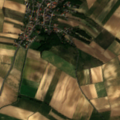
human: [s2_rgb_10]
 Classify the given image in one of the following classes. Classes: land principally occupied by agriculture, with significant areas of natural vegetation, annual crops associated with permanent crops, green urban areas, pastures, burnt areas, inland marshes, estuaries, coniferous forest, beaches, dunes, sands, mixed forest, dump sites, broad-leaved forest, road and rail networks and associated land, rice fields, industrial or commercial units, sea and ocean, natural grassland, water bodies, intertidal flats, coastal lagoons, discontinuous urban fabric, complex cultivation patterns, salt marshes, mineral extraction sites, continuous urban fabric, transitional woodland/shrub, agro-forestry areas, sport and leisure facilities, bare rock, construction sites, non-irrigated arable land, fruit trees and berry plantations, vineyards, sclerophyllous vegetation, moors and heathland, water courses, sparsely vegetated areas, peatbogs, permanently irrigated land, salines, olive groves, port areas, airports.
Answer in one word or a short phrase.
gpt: discontinuous urban fabric, non-irrigated arable land, land principally occupied by agriculture, with significant areas of natural vegetation